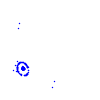
Particle: kaon